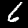
Digit: 6